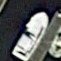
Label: Civil_yacht